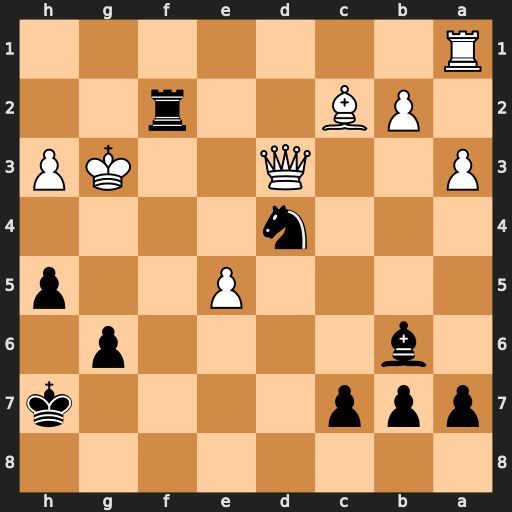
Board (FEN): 8/ppp4k/1b4p1/4P2p/3n4/P2Q2KP/1PB2r2/R7
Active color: b
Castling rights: -
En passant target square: -
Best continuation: Nf5+ Qxf5 gxf5